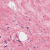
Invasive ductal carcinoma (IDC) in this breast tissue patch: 0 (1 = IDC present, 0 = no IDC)